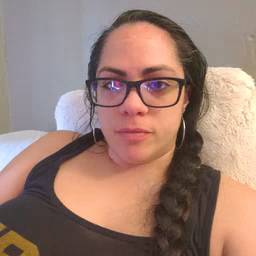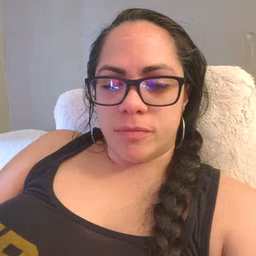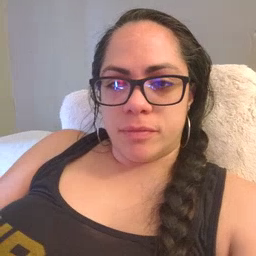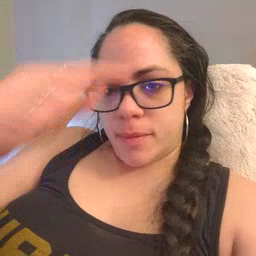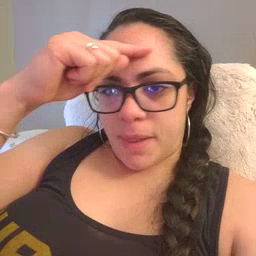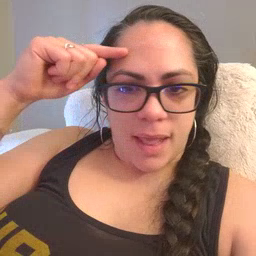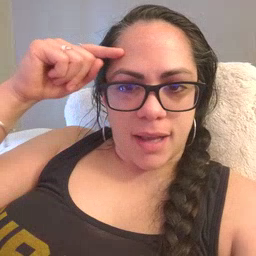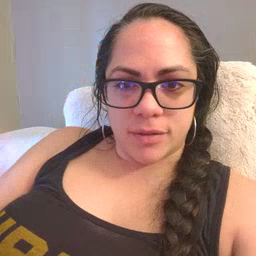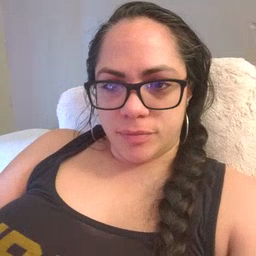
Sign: black